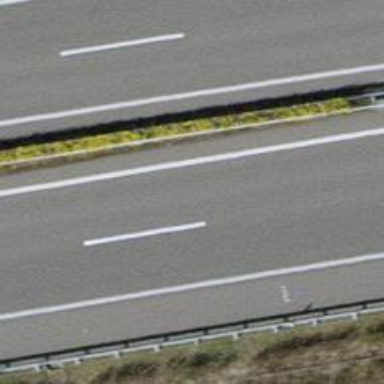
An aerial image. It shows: Asphalt motorway.